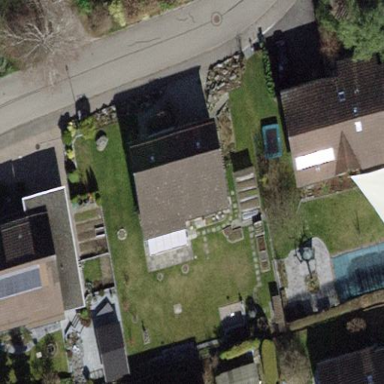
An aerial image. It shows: Building with tiled roof.